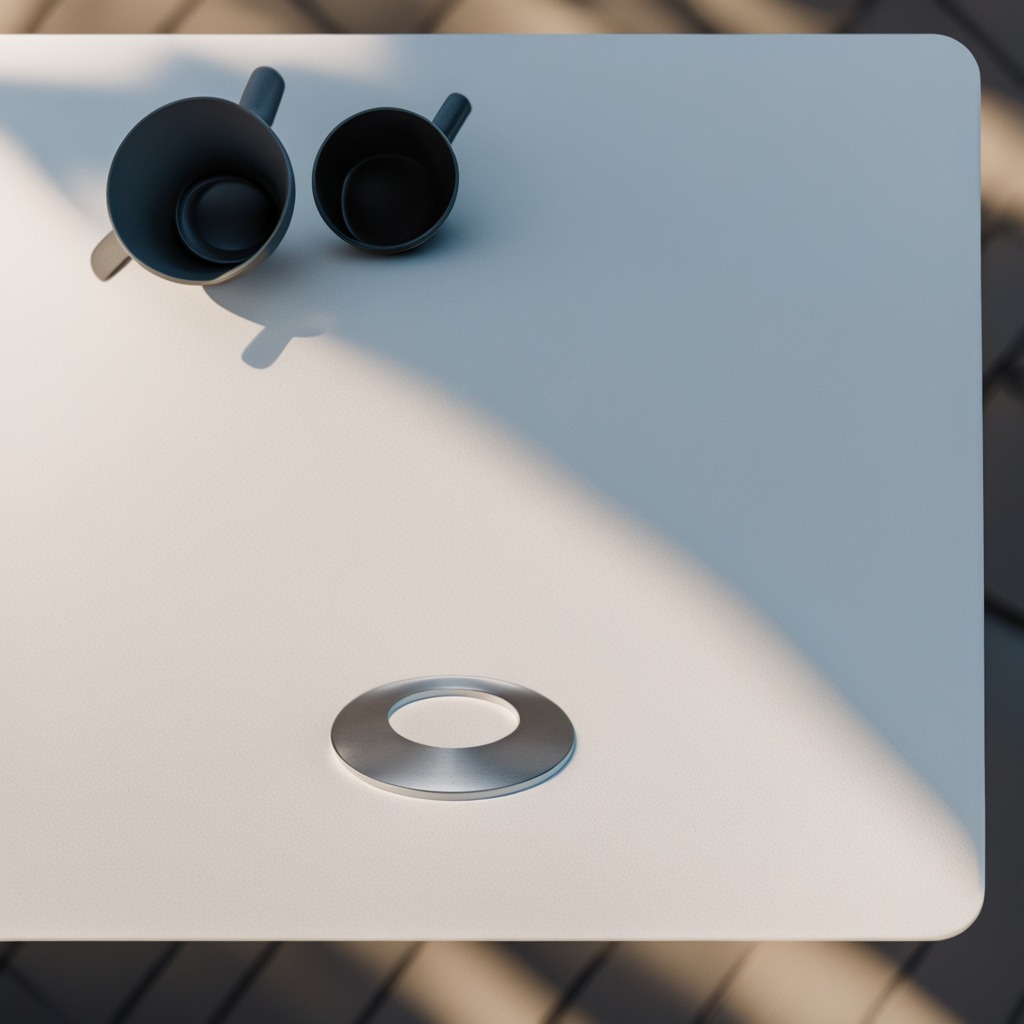
A flat metal washer is lying on the table.